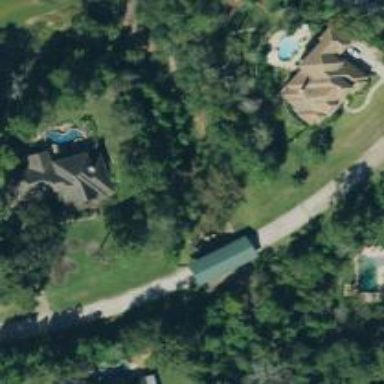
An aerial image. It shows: Covered bridge on residential road.